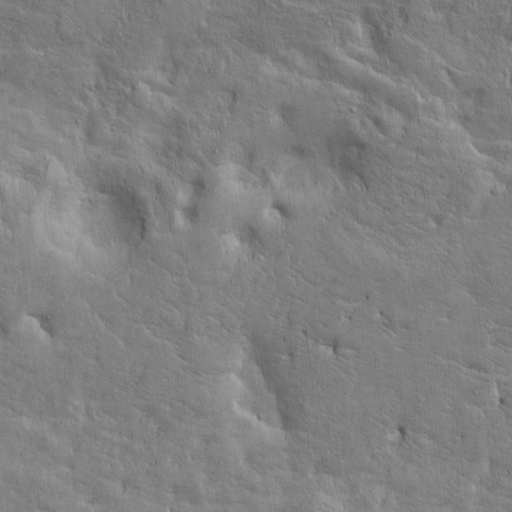
Objects detected: cone